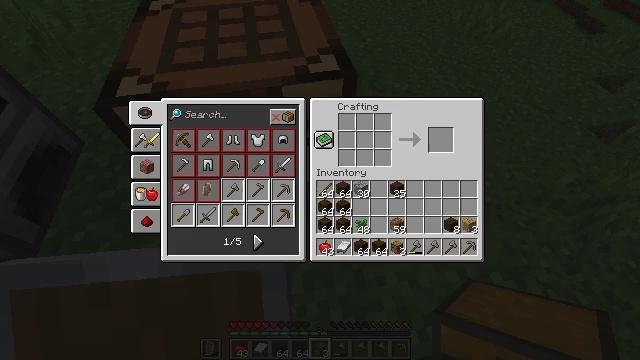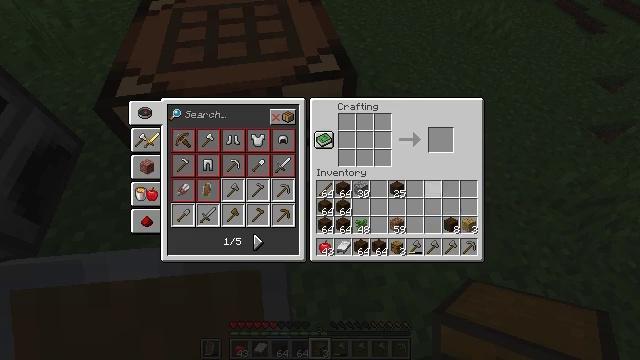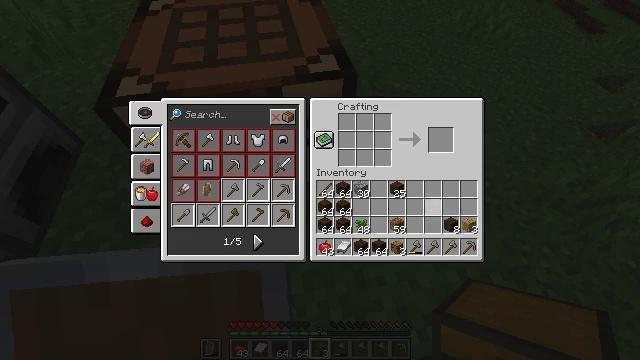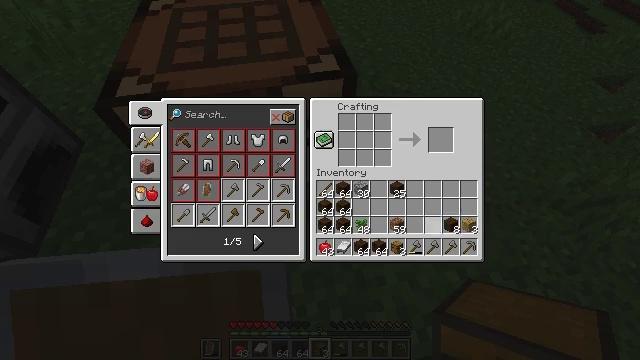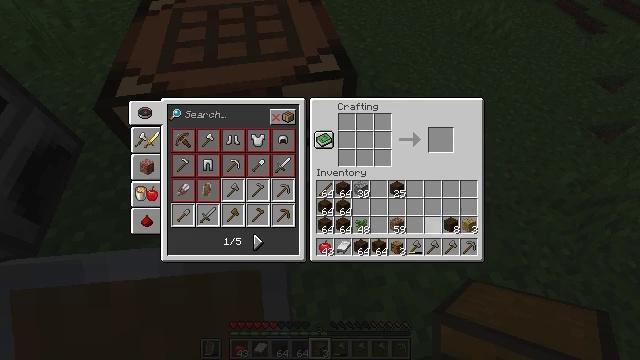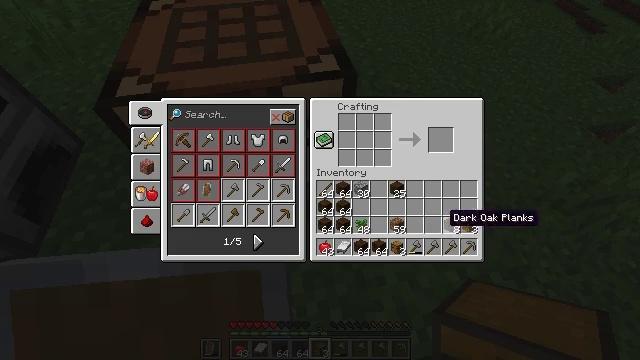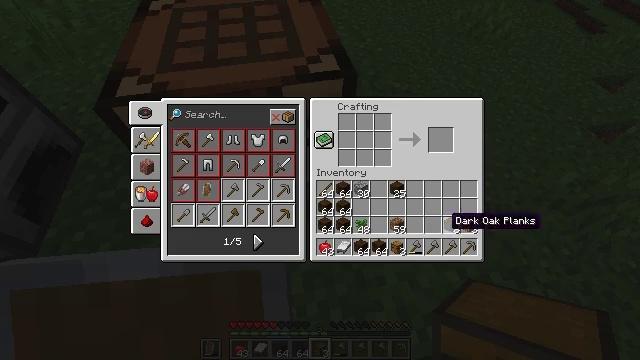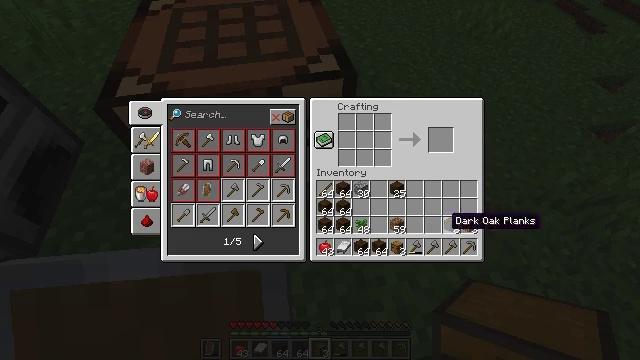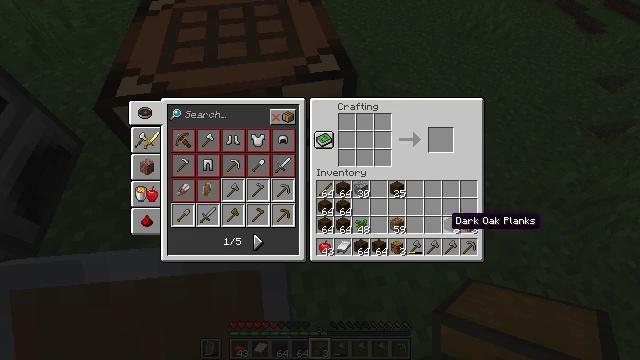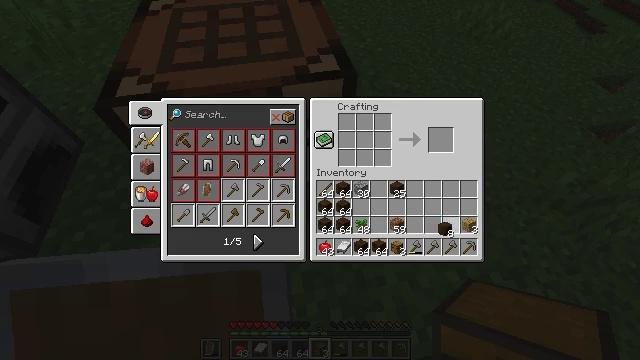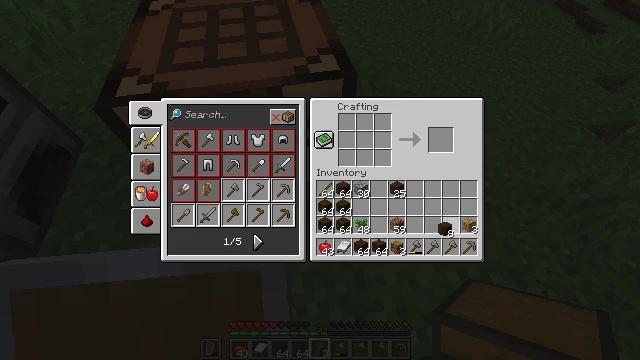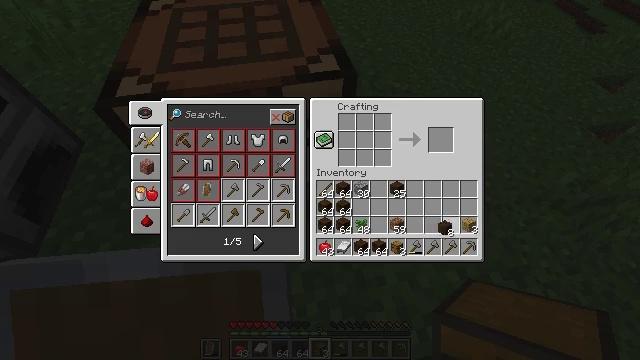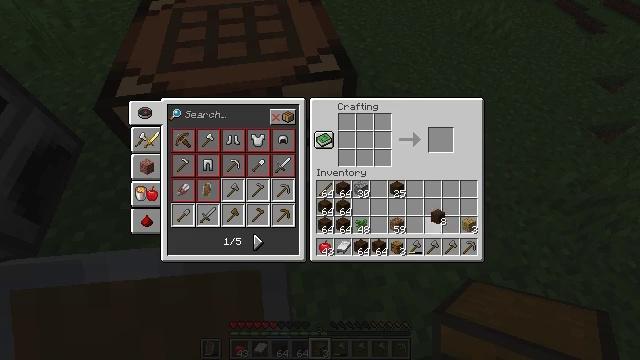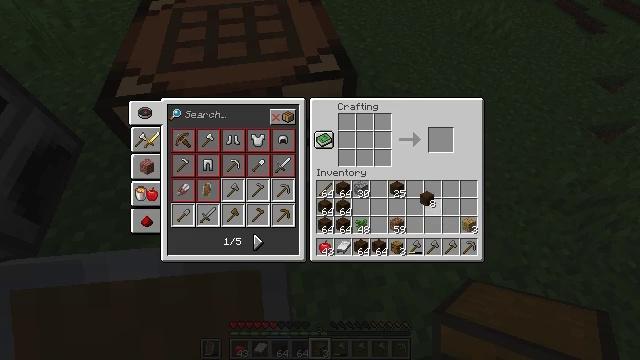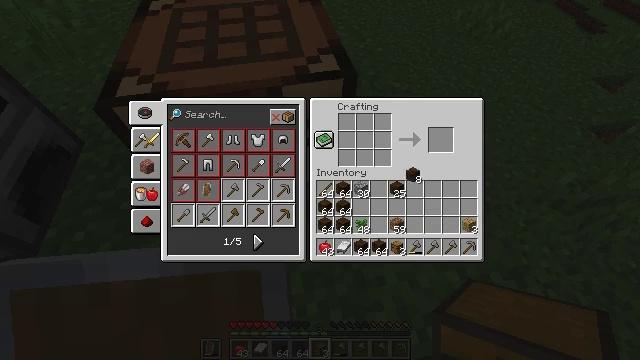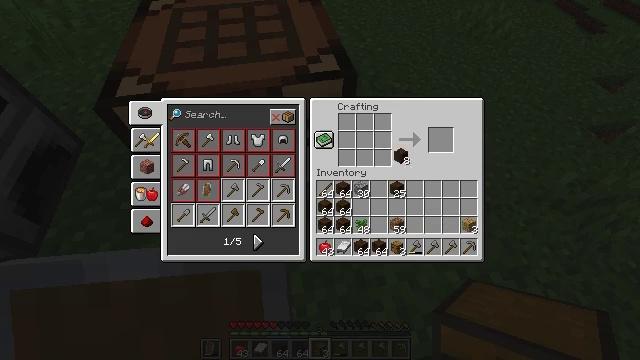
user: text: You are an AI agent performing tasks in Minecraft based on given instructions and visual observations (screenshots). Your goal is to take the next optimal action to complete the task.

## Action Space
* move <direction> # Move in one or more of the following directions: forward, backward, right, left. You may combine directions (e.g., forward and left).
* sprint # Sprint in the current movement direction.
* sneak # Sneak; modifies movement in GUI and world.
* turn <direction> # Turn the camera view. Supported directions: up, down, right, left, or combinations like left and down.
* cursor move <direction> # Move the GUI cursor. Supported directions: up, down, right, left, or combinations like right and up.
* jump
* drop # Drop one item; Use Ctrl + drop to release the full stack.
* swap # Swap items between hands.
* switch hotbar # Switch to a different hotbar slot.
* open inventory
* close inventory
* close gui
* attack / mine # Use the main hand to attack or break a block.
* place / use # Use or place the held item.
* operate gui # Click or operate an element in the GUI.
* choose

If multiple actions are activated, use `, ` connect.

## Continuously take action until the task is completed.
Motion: motion action
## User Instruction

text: Craft a chest with wooden planks in the crafting table.
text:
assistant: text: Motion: sneak, cursor move down, open gui
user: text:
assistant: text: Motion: sneak, cursor move down
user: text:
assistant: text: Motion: sneak, cursor move down
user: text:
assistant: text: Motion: no_op
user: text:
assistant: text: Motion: no_op
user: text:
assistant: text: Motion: no_op
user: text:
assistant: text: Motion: no_op
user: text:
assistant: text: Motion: no_op
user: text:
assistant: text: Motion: operate gui
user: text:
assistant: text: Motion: operate gui
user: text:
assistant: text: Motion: no_op
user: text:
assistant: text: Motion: cursor move up
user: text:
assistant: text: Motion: cursor move left and up
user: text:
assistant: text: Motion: cursor move left and up
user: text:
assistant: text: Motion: cursor move left and up
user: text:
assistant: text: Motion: cursor move left and up
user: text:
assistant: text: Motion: cursor move left and up
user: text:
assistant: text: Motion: cursor move left and up
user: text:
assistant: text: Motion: cursor move left and up
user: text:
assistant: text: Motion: no_op
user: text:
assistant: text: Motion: no_op
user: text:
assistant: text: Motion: no_op
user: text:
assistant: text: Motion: no_op
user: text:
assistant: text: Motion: no_op
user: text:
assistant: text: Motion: no_op
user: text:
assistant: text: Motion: no_op
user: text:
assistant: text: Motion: no_op
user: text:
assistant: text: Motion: choose
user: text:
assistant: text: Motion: choose
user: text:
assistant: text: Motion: choose